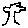
Label: tree